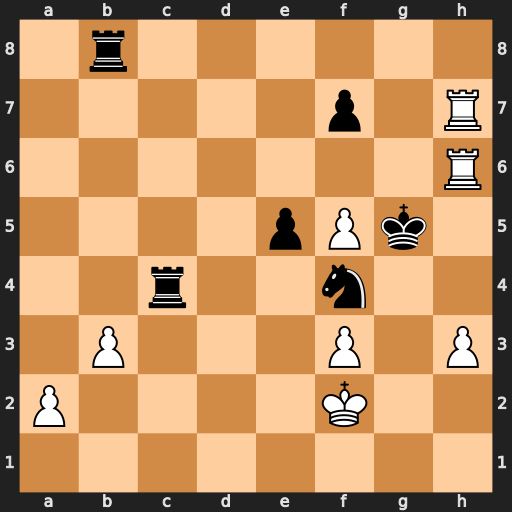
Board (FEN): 1r6/5p1R/7R/4pPk1/2r2n2/1P3P1P/P4K2/8
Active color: w
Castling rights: -
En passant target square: -
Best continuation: h4+ Kxf5 Rxf7#